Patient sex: M
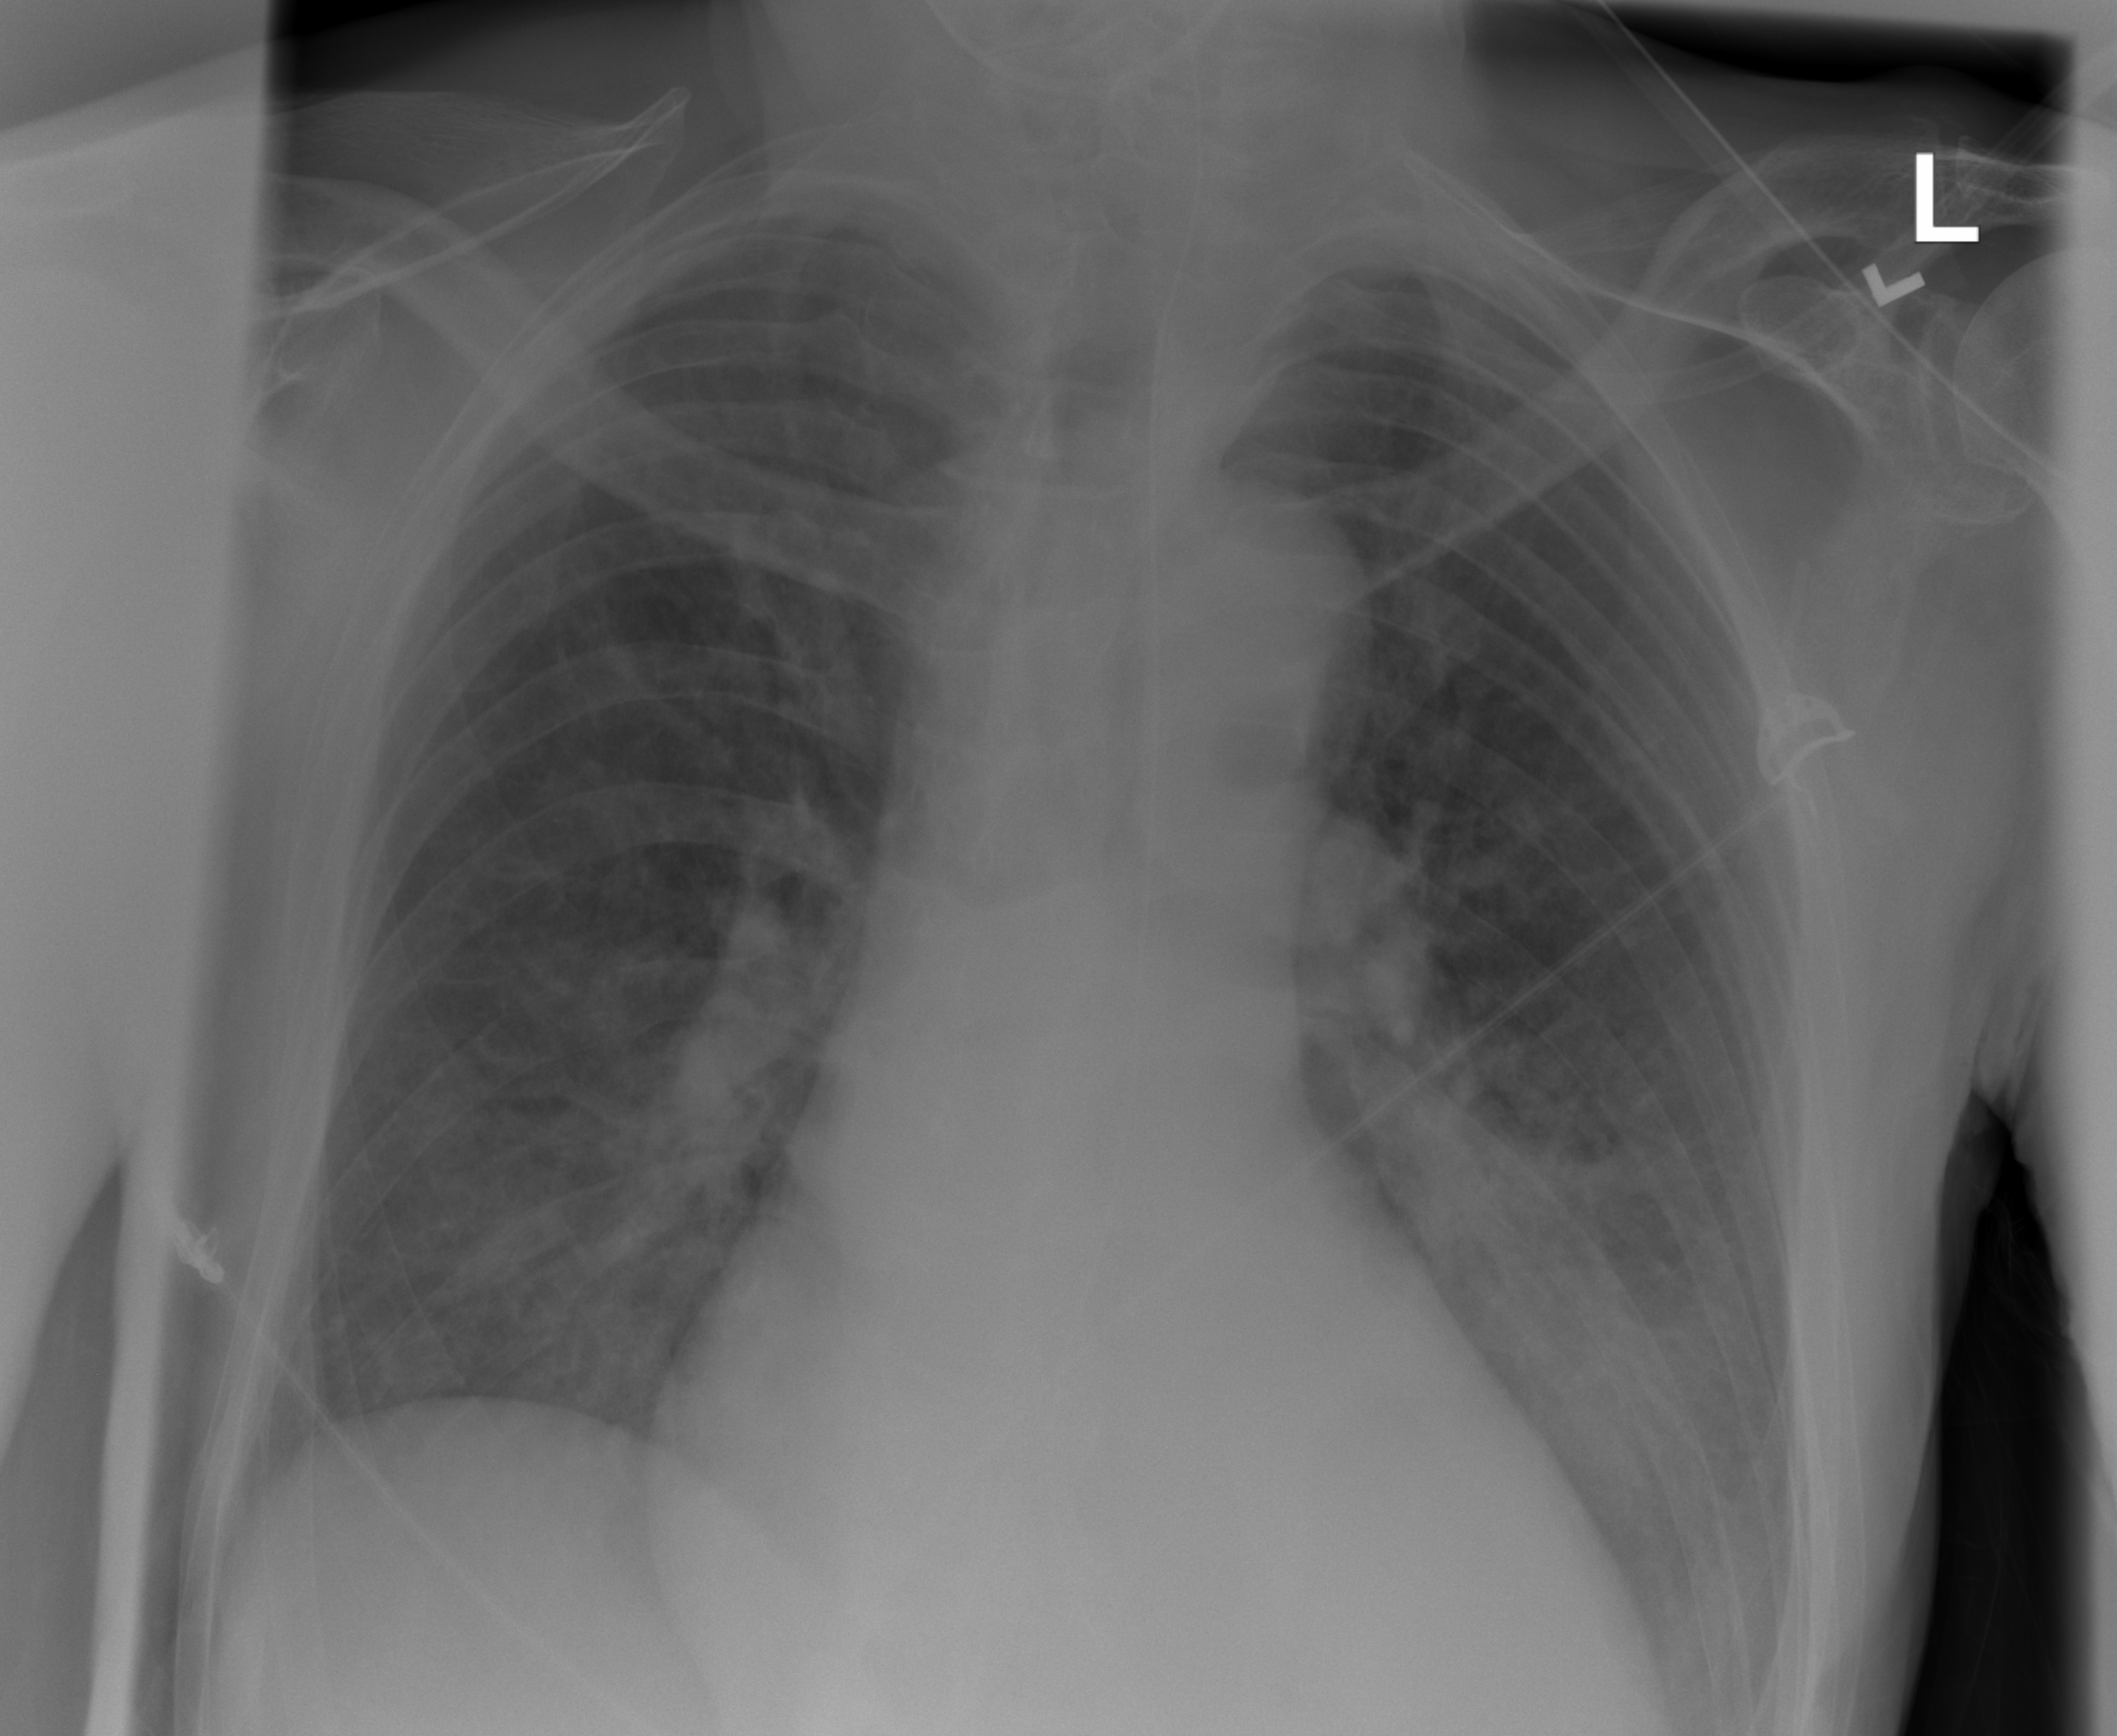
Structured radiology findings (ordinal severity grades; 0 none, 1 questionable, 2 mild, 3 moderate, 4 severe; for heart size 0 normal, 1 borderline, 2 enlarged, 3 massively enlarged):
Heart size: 2
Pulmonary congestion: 0
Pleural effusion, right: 0
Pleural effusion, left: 2
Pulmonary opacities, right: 0
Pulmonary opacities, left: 0
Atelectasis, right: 0
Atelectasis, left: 2